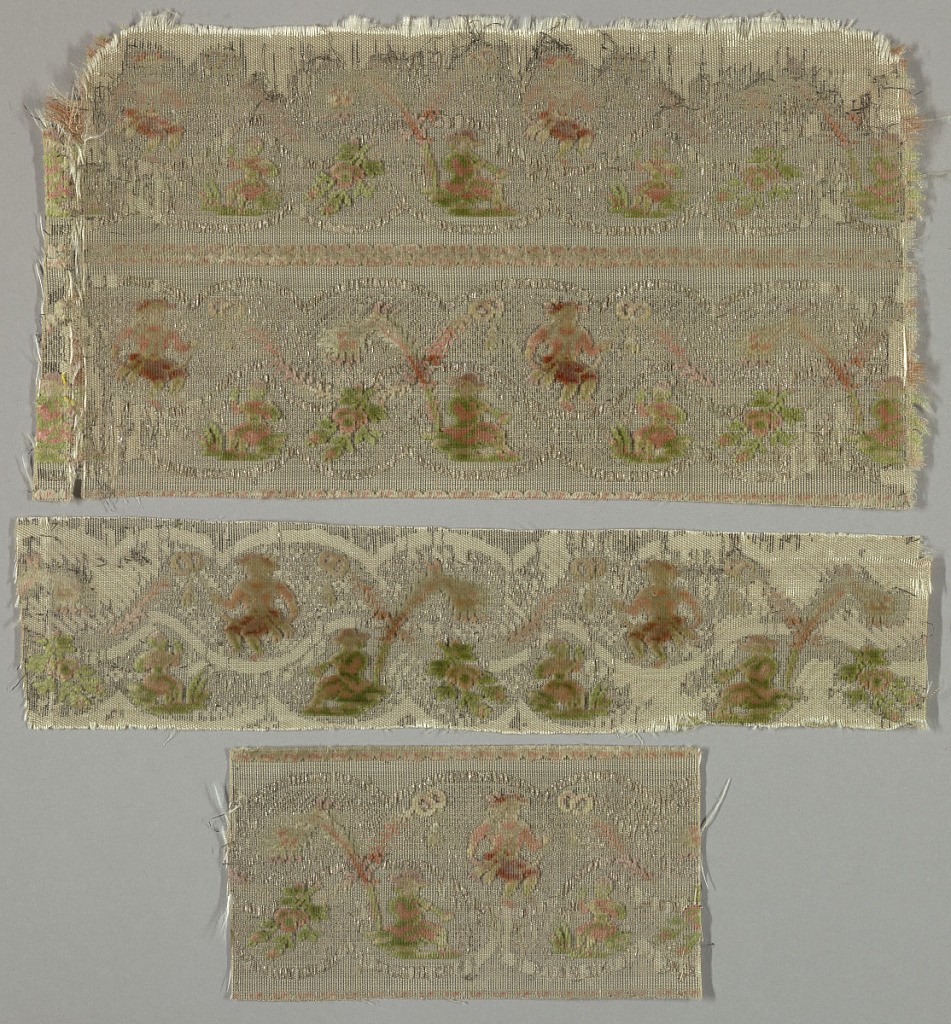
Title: Fragments
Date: late 18th century
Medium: silk, metallic thread Technique: cut supplementary warp pile (velvet) in a twill foundation
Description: Three fragments of "velours miniatures" showing two rows of multicolored figures that swing from a garland, play the flute and pick flowers. Ground is off-white and shot with silver threads.